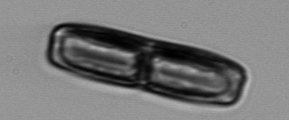
Label: Ephemera